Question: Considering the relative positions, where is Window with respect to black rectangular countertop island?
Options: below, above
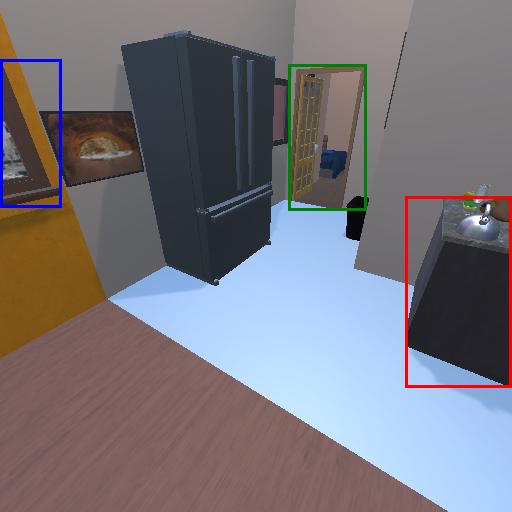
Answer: below